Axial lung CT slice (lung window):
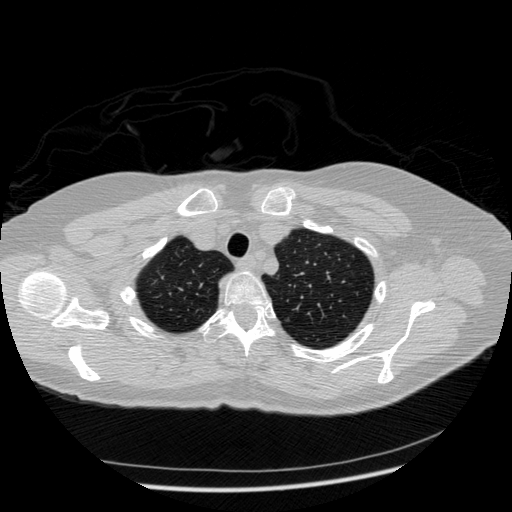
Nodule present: no